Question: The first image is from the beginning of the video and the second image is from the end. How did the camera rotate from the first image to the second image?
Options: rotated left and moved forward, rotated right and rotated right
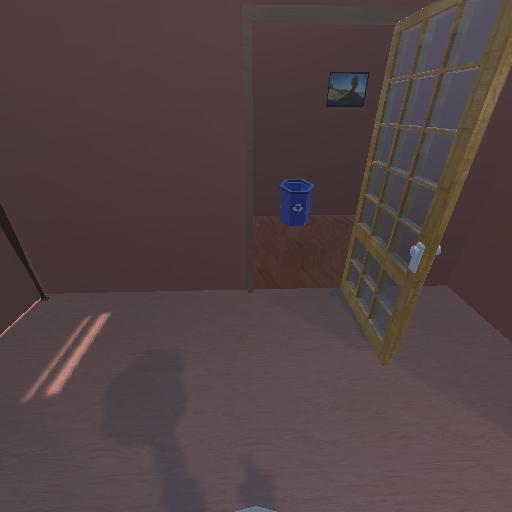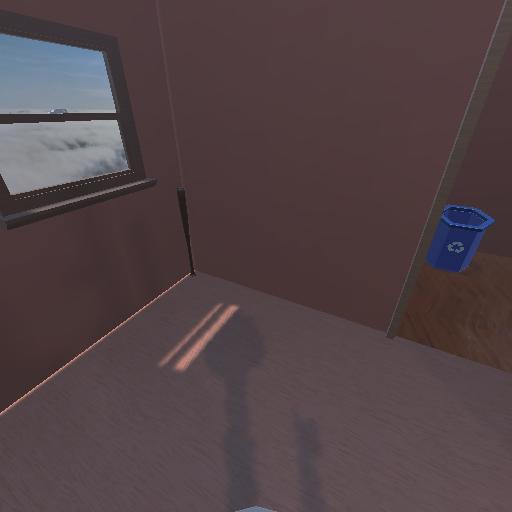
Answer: rotated left and moved forward